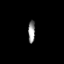
Tissue: prostate
Cell type: Myeloid cells
Senescence score: 0.3112
Nuclear area (px): 149
Mean DAPI intensity: 148.322